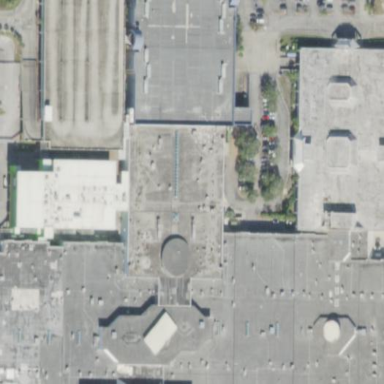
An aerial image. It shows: Mall building.